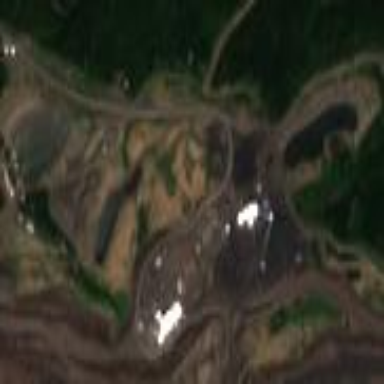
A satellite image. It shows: Industrial area designated for mining activities.